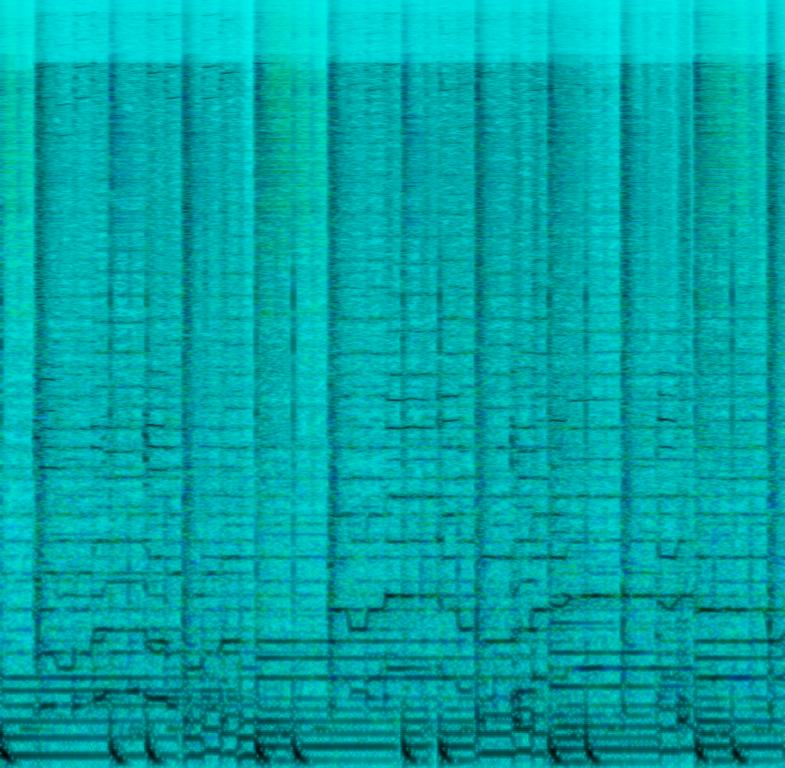
The low quality recording features a pop song that contains a soft male vocal singing over soft crash cymbals, claps, punchy kick, shimmering shakers, groovy bass, piano melody and electric guitar melody. It sounds easygoing.